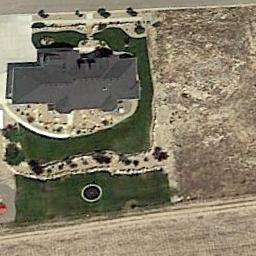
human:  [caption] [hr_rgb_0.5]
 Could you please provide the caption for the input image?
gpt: The sparse residential is on the grass next to the bare land .

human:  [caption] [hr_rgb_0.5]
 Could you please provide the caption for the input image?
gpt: The grass is next to the sparse residential .

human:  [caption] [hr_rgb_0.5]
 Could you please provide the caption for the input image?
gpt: There are several houses among the lush woods .

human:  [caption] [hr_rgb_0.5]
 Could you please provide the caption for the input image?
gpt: A house in a sparse residential area surrounded by open land and farmland .

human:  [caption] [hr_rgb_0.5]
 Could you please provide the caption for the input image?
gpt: A sparse residential area with a black buildings and green lawns .